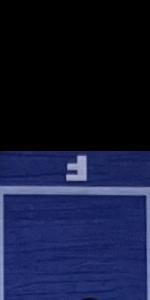
Label: Empty